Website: macys
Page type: billing-address
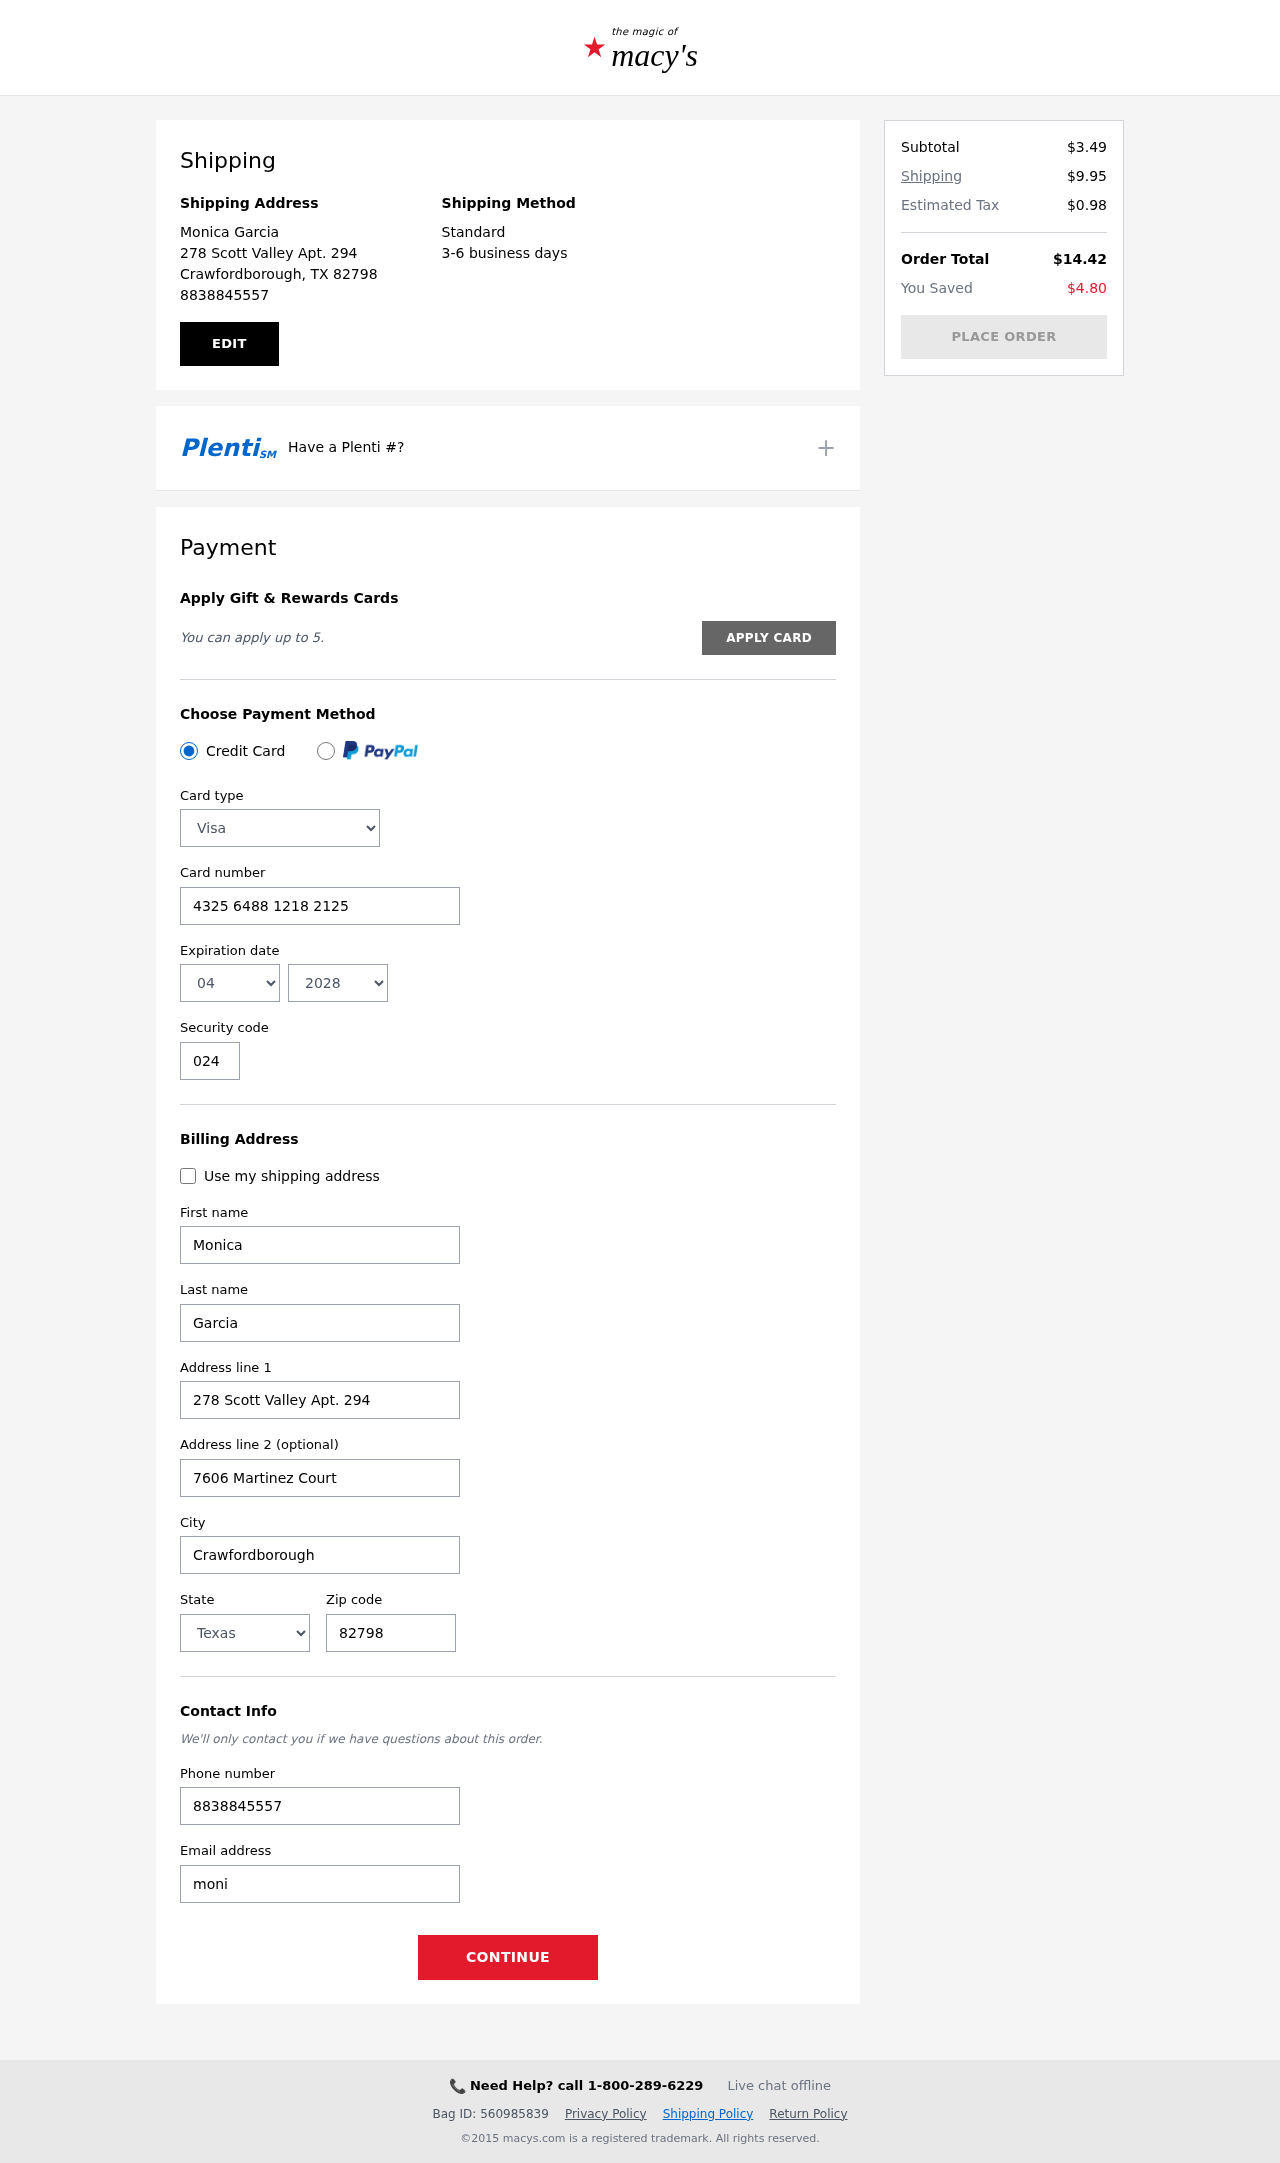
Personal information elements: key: PII_CARD_CVV
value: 024
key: PII_CARD_EXPIRY_MONTH
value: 04
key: PII_CARD_EXPIRY_YEAR
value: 28
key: PII_CARD_NUMBER
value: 4325 6488 1218 2125
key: PII_CARD_TYPE
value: Visa
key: PII_CITY
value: Crawfordborough
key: PII_CITY_STATE_ZIP
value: Crawfordborough, TX 82798
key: PII_EMAIL
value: monicagarcia@yahoo.com
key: PII_FIRSTNAME
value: Monica
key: PII_FULLNAME
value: Monica Garcia
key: PII_LASTNAME
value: Garcia
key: PII_PHONE
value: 8838845557
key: PII_POSTCODE
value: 82798
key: PII_STATE
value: Texas
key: PII_STREET
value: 278 Scott Valley Apt. 294
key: PII_STREET2
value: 7606 Martinez Court
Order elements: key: ORDER_SUBTOTAL
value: $3.49
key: ORDER_SHIPPING_COST
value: $9.95
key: ORDER_TAX
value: $0.98
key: ORDER_TOTAL
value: $14.42
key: ORDER_SAVINGS
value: $4.80